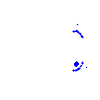
Particle: electron